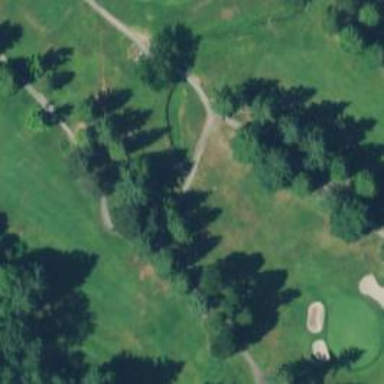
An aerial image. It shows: Well-maintained mown grass area used as golf fairway.